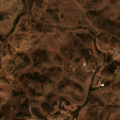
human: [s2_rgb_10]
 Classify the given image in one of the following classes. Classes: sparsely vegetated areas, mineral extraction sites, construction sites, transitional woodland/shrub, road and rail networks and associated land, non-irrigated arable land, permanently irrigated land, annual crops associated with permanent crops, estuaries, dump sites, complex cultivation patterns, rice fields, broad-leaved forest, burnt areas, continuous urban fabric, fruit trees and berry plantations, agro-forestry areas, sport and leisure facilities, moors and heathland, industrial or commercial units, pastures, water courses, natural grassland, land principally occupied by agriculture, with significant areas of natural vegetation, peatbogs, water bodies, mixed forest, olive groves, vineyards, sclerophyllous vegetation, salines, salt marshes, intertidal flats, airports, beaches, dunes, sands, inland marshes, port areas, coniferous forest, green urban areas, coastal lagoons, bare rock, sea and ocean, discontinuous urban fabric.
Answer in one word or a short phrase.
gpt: pastures, complex cultivation patterns, agro-forestry areas